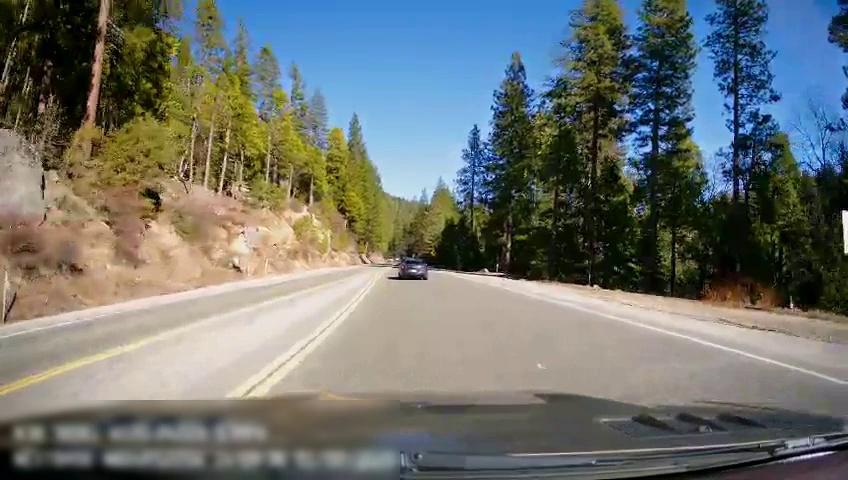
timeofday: Day
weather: Sunny
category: Drivable Space
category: Vehicles | Car
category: Lanes | Opposite Lane
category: Lanes | Current Lane
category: Lanes | Opposite Lane
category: Lanes | Current Lane